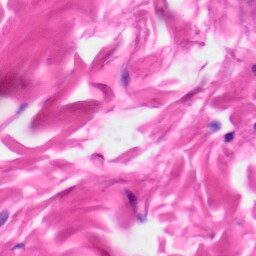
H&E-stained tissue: Skin